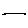
Label: line